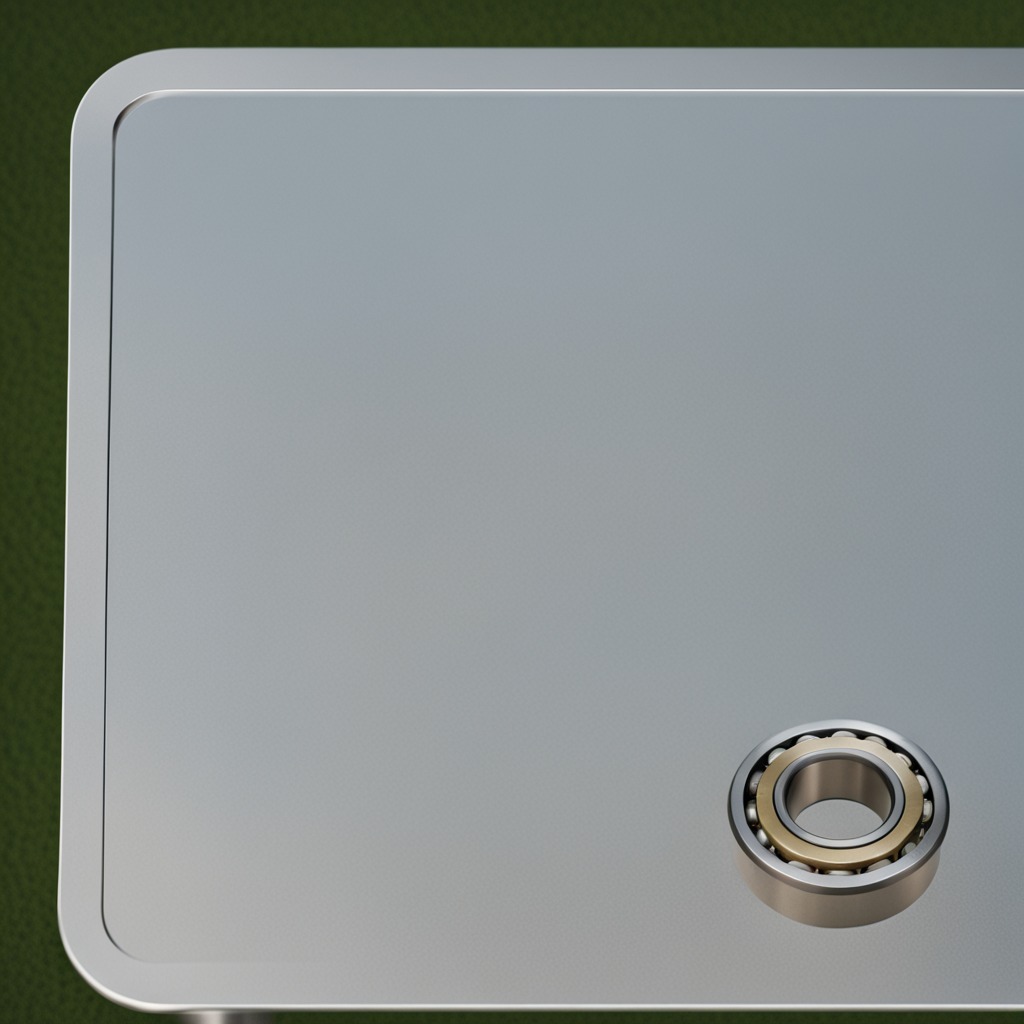
A metal ball bearing is lying on a textured surface in a temporary outdoor tool station.